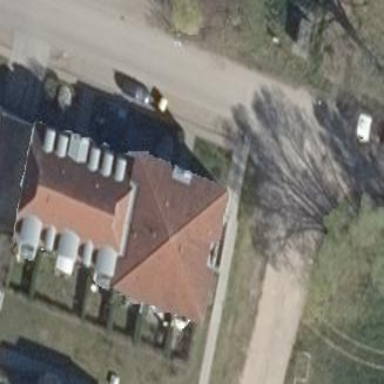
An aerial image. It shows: Building with pyramidal roof.